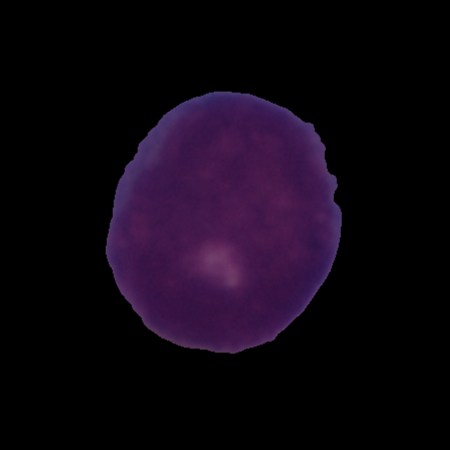
Label: cancer